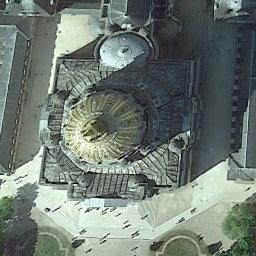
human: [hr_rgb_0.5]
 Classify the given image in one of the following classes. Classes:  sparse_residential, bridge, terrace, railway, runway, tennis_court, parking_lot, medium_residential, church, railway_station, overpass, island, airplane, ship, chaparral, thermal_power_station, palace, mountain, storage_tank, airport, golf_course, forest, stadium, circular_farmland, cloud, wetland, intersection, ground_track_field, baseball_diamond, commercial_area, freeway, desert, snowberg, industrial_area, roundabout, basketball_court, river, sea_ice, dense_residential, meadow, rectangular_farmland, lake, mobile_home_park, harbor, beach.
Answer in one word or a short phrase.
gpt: church